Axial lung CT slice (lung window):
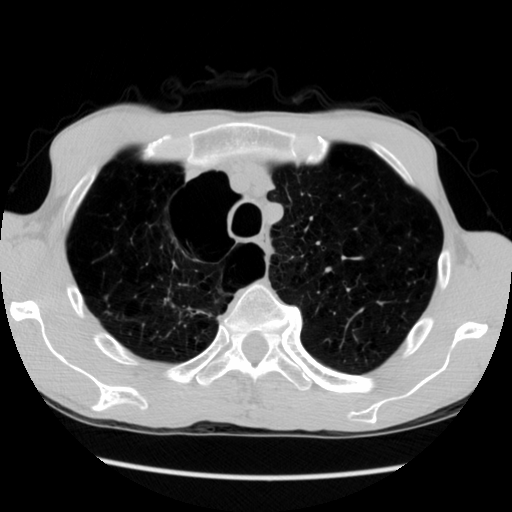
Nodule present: no